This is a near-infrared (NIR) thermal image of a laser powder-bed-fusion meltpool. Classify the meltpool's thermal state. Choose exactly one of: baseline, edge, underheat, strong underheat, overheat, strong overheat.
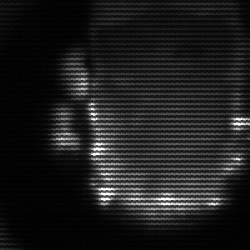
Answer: baseline